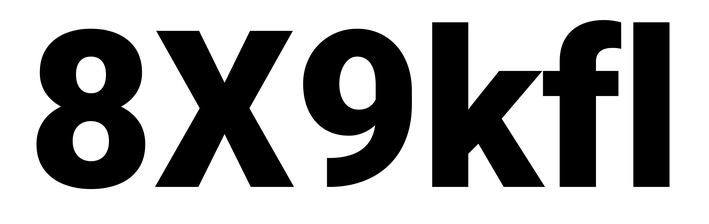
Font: Roboto_Black